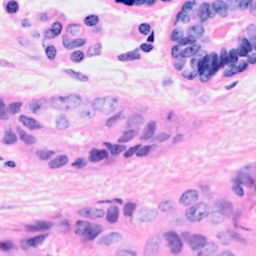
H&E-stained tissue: Breast